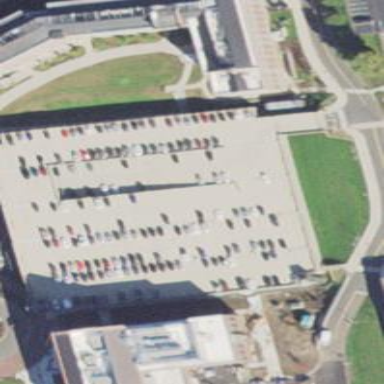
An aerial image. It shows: Multi-storey parking building with asphalt surface.